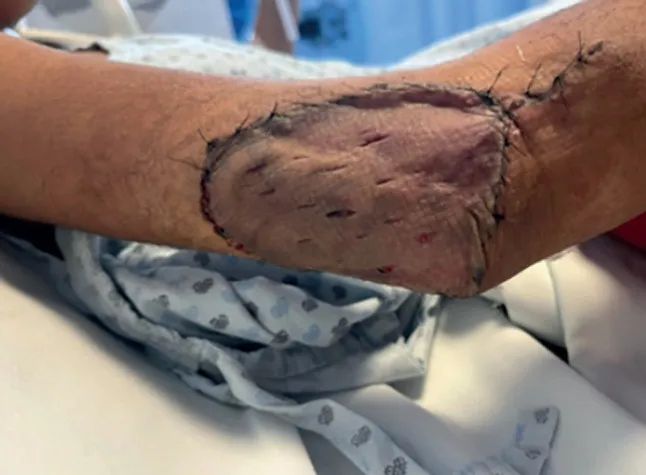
Partial thickness graft on the right elbow. Source: Clinical record.
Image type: medical_photograph (skin_photograph)